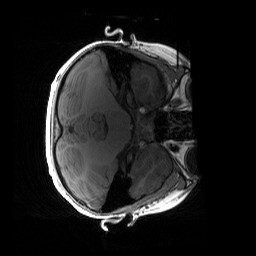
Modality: T1w
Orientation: axial
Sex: male
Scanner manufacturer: siemens
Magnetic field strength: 3 T
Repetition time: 1.9 s
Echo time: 0.00243 s